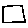
Label: square